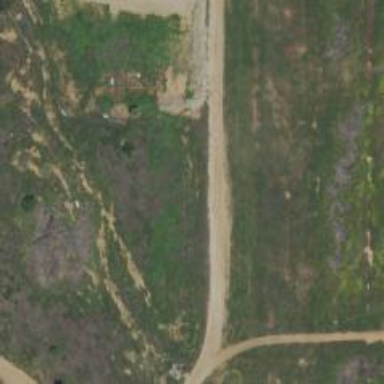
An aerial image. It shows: Track road.